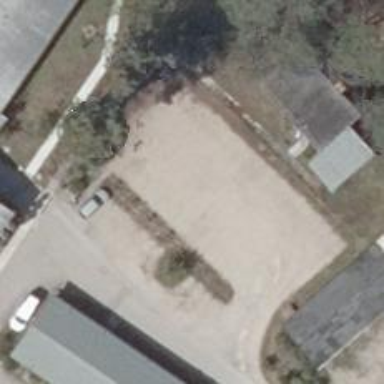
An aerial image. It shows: Paved parking area.